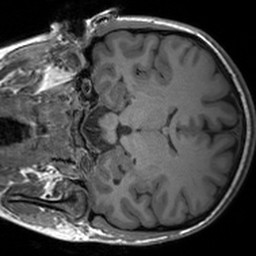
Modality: T1w
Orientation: coronal
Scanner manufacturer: siemens
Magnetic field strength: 3 T
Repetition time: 1.54 s
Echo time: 0.00234 s